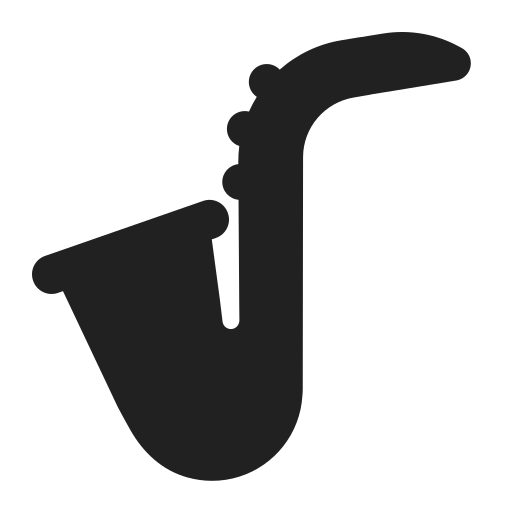
saxophone high contrast